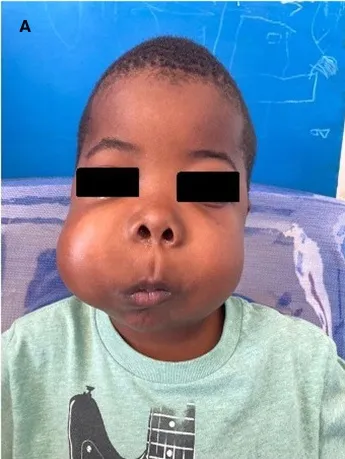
(A) Frontal photograph revealing bilateral swelling, right more severe than left, with bitemporal narrowing and a long philtrum.
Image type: medical_photograph (other_medical_photograph)